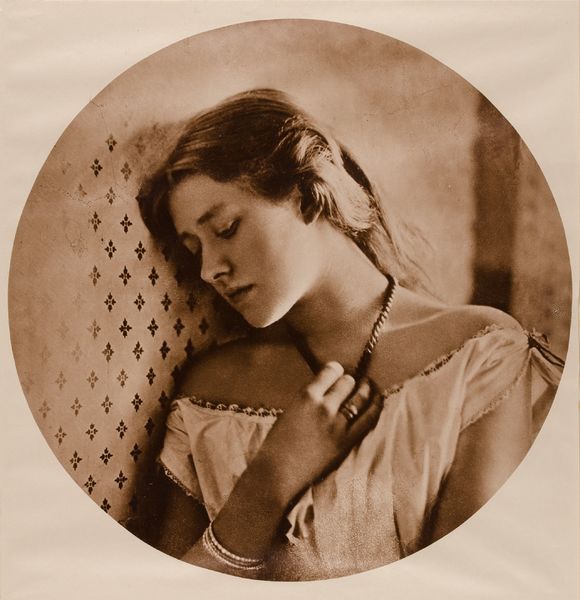
Titel: Miss Ellen Terry
Künstler: Julia Margaret Cameron
Standort: Hamburg
Institution: Museum für Kunst und Gewerbe Hamburg
Schlagwörter: person, papier, foto, fotografie, photographie, photo, halbprofil, schauspieler, schauspielerin, lichtbild, historische, bildwerke, angewandte und bildende kunst, hessische systematik, persönlichkeit, porträtfotografie, porträtphotographie, pigmentdruck, kalotypie